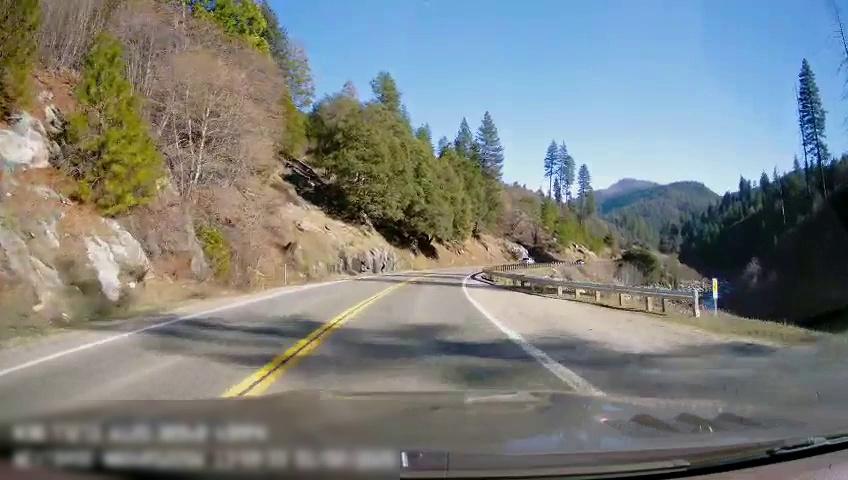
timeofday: Day
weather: Sunny
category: Drivable Space
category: Drivable Space
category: Vehicles | Truck
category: Lanes | Opposite Lane
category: Lanes | Current Lane
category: Lanes | Opposite Lane
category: Lanes | Current Lane